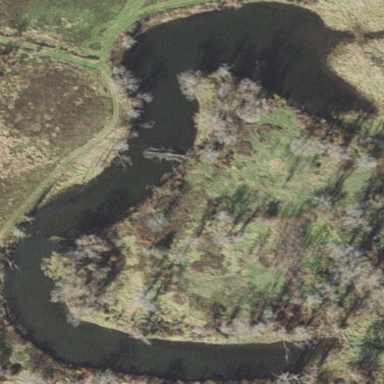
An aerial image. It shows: Natural oxbow water feature.